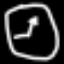
Label: clock